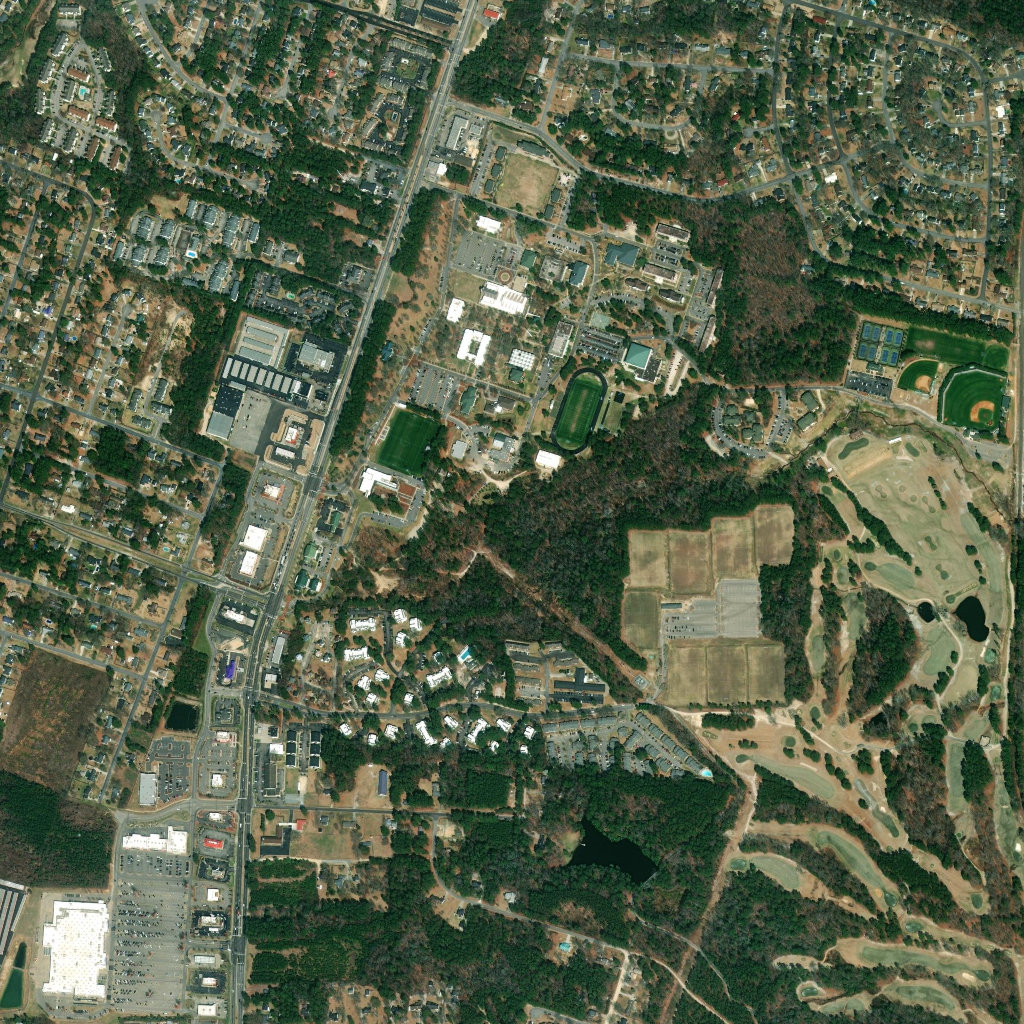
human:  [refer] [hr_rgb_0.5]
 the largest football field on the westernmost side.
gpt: <box>[[35, 39, 43, 46, 0]]</box>